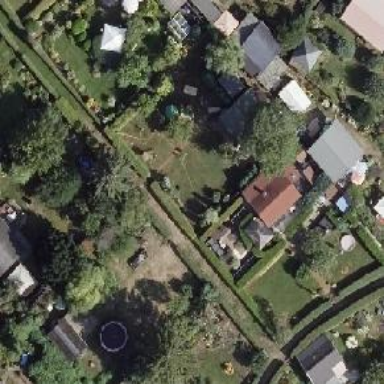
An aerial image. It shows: Plot within allotments.